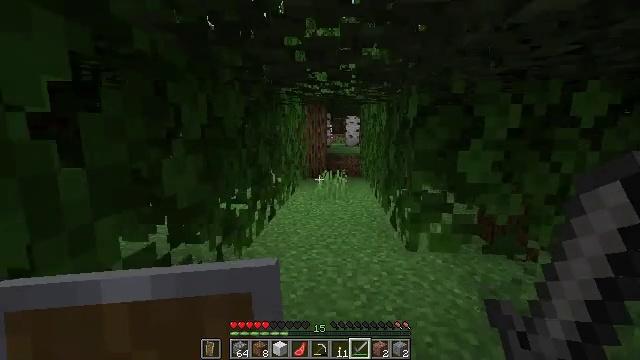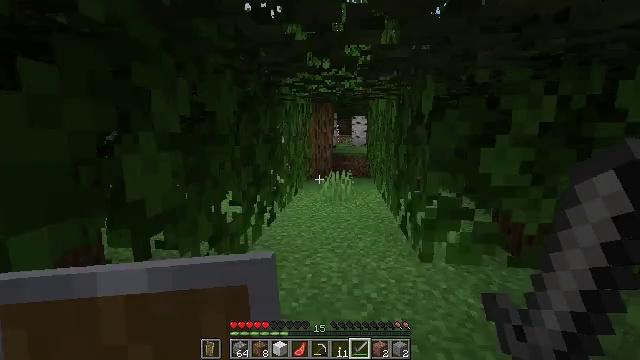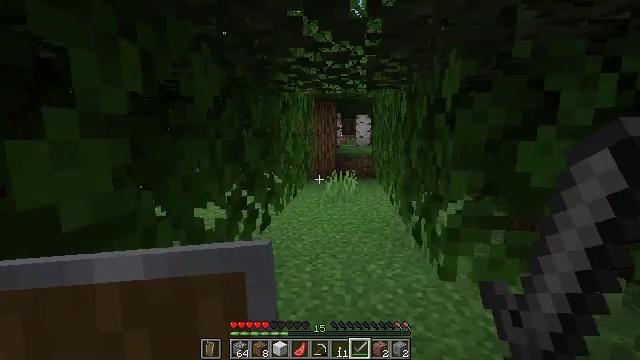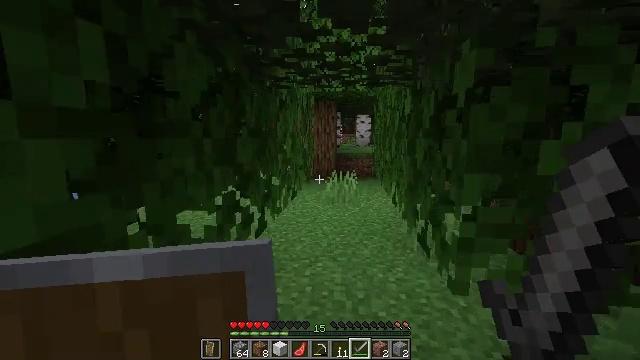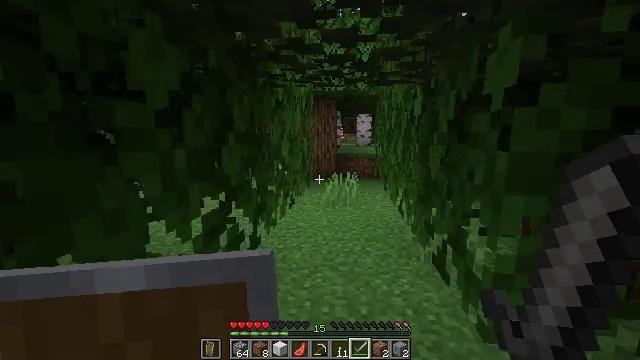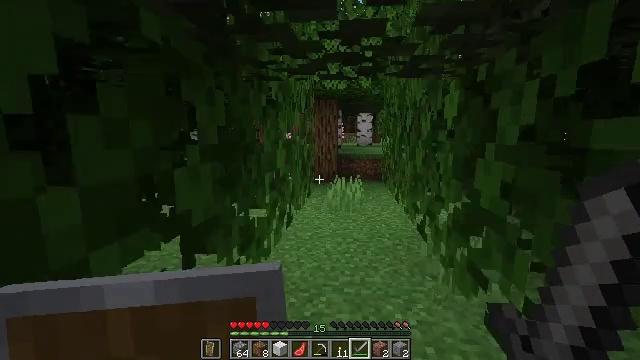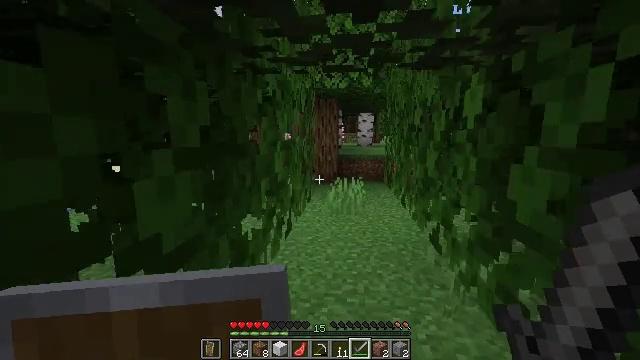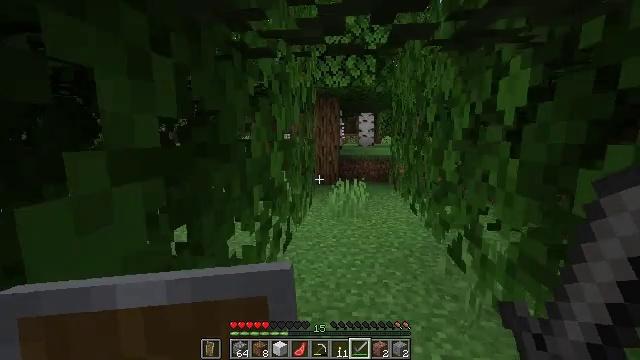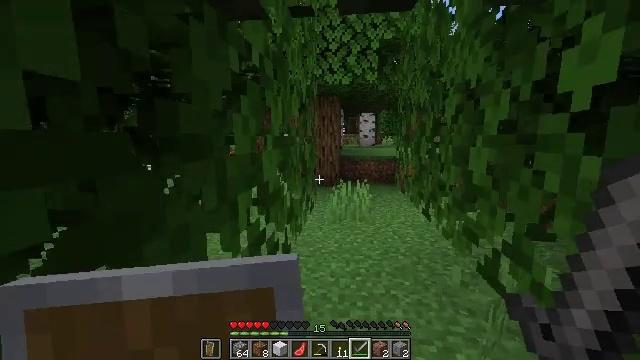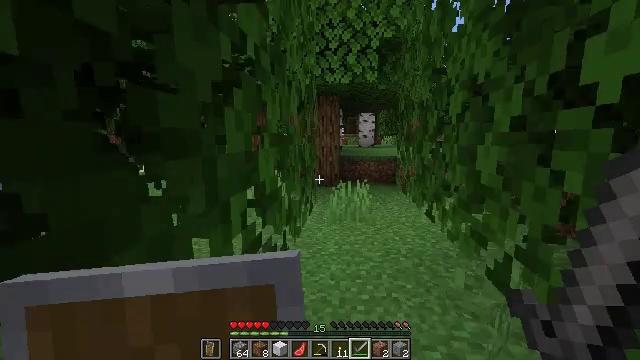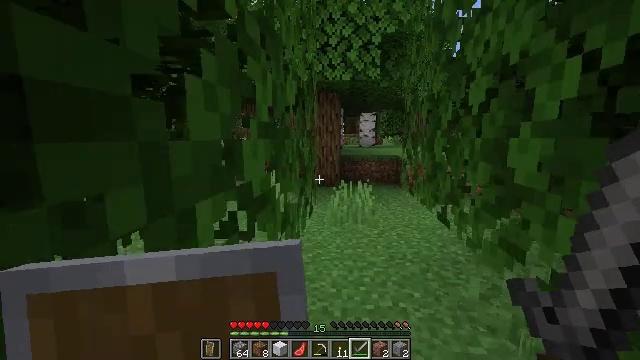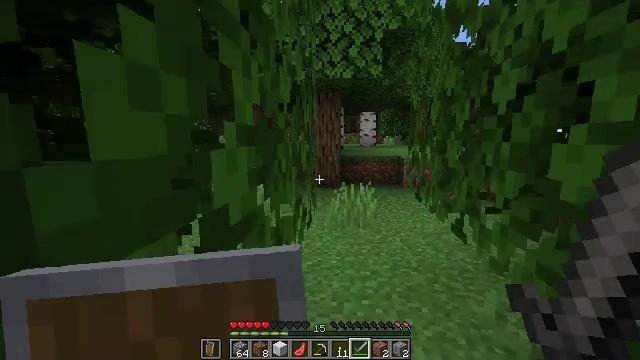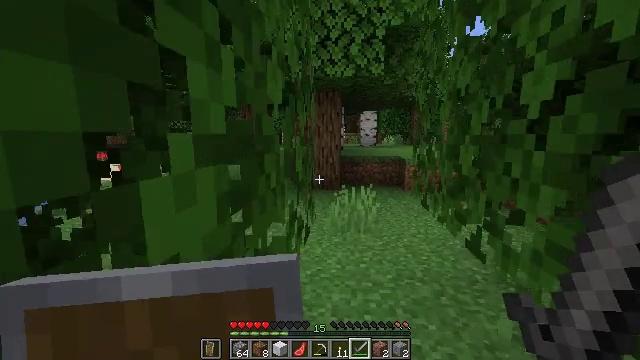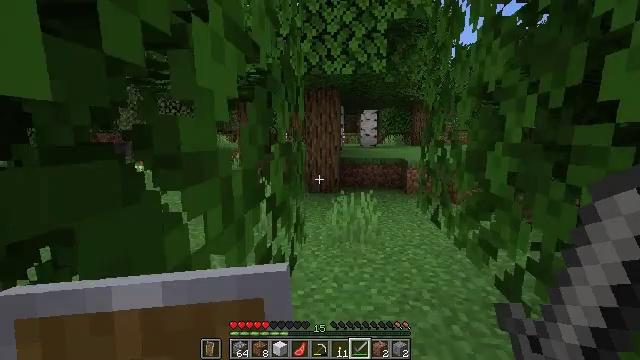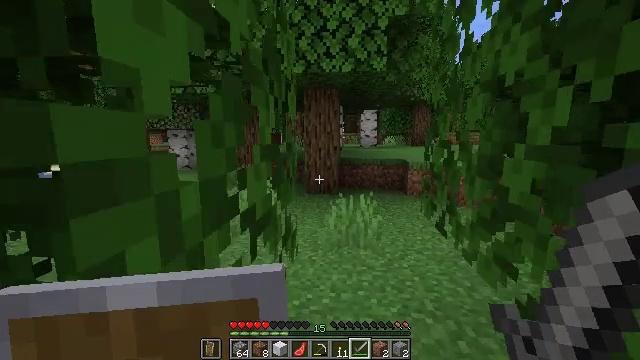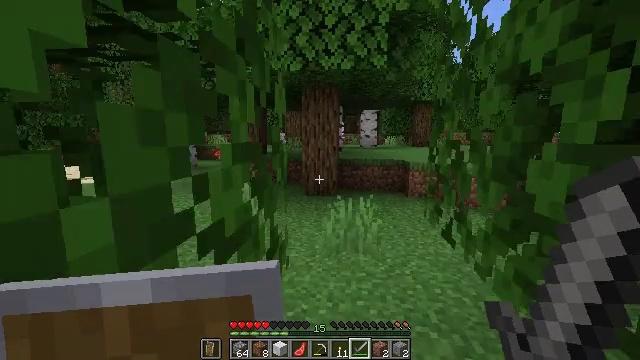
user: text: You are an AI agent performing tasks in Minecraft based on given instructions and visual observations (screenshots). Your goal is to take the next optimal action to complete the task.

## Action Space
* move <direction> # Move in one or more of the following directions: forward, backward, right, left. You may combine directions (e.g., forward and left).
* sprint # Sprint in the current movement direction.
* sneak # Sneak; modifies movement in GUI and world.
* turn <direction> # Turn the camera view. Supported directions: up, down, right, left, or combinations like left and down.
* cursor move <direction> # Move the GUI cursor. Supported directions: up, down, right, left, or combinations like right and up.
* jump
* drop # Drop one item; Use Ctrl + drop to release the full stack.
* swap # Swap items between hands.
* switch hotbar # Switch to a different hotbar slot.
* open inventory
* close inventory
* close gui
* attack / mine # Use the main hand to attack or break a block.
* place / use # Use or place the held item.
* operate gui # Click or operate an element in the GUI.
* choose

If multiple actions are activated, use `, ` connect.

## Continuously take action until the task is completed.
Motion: motion action
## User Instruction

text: Gather poppy from the ground.
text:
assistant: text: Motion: move forward, turn left
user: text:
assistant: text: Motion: move forward
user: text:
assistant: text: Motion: move forward
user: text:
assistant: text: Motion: move forward
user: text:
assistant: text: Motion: move forward
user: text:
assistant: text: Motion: move forward
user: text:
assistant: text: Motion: move forward
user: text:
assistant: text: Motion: move forward
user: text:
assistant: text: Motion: move forward
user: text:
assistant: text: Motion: move forward
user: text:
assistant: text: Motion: move forward
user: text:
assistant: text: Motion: move forward
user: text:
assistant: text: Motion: move forward
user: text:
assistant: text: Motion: move forward
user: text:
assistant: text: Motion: move forward
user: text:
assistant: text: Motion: move forward
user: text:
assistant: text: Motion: move forward
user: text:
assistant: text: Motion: move forward
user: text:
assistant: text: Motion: move forward
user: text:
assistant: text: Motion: move forward
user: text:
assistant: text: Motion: move forward
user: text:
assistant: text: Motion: move forward
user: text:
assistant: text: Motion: move forward
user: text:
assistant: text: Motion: move forward
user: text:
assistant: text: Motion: move forward
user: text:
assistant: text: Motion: move forward
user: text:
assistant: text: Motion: move forward
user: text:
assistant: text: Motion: move forward
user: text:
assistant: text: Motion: move forward and move right
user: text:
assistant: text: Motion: move forward and move right